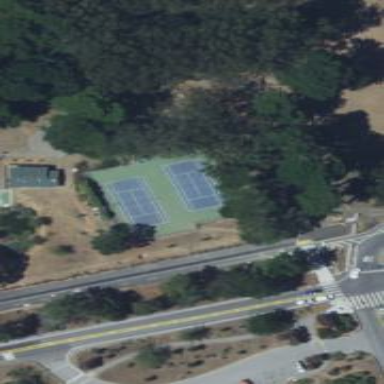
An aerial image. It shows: Sports center with tennis court enclosed by fence.